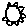
Label: sun